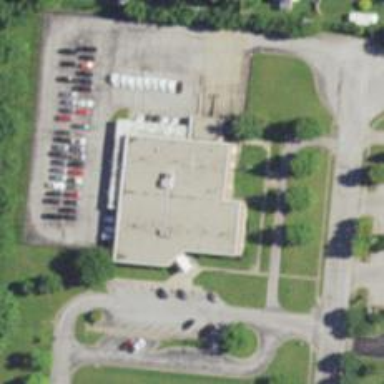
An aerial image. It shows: Post office.